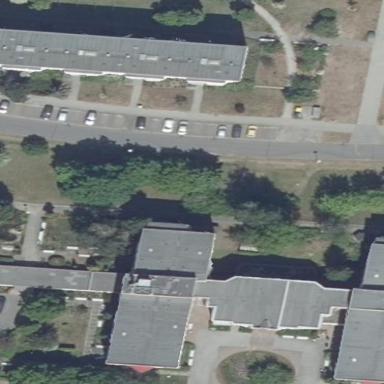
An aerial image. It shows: Nursing home building.